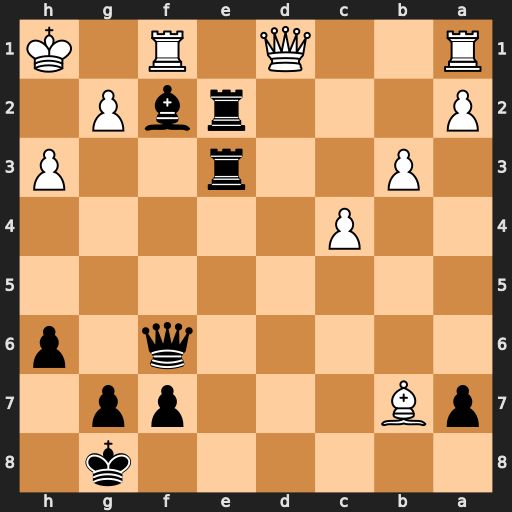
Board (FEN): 6k1/pB3pp1/5q1p/8/2P5/1P2r2P/P3rbP1/R2Q1R1K
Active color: b
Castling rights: -
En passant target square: -
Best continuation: Qe7 Qd5 Re1 Raxe1 Rxe1